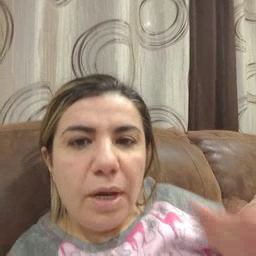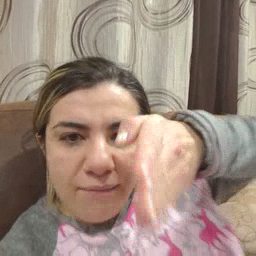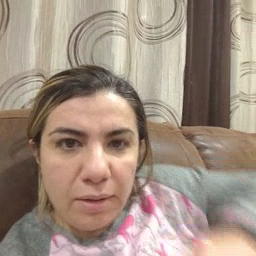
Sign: after